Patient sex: M
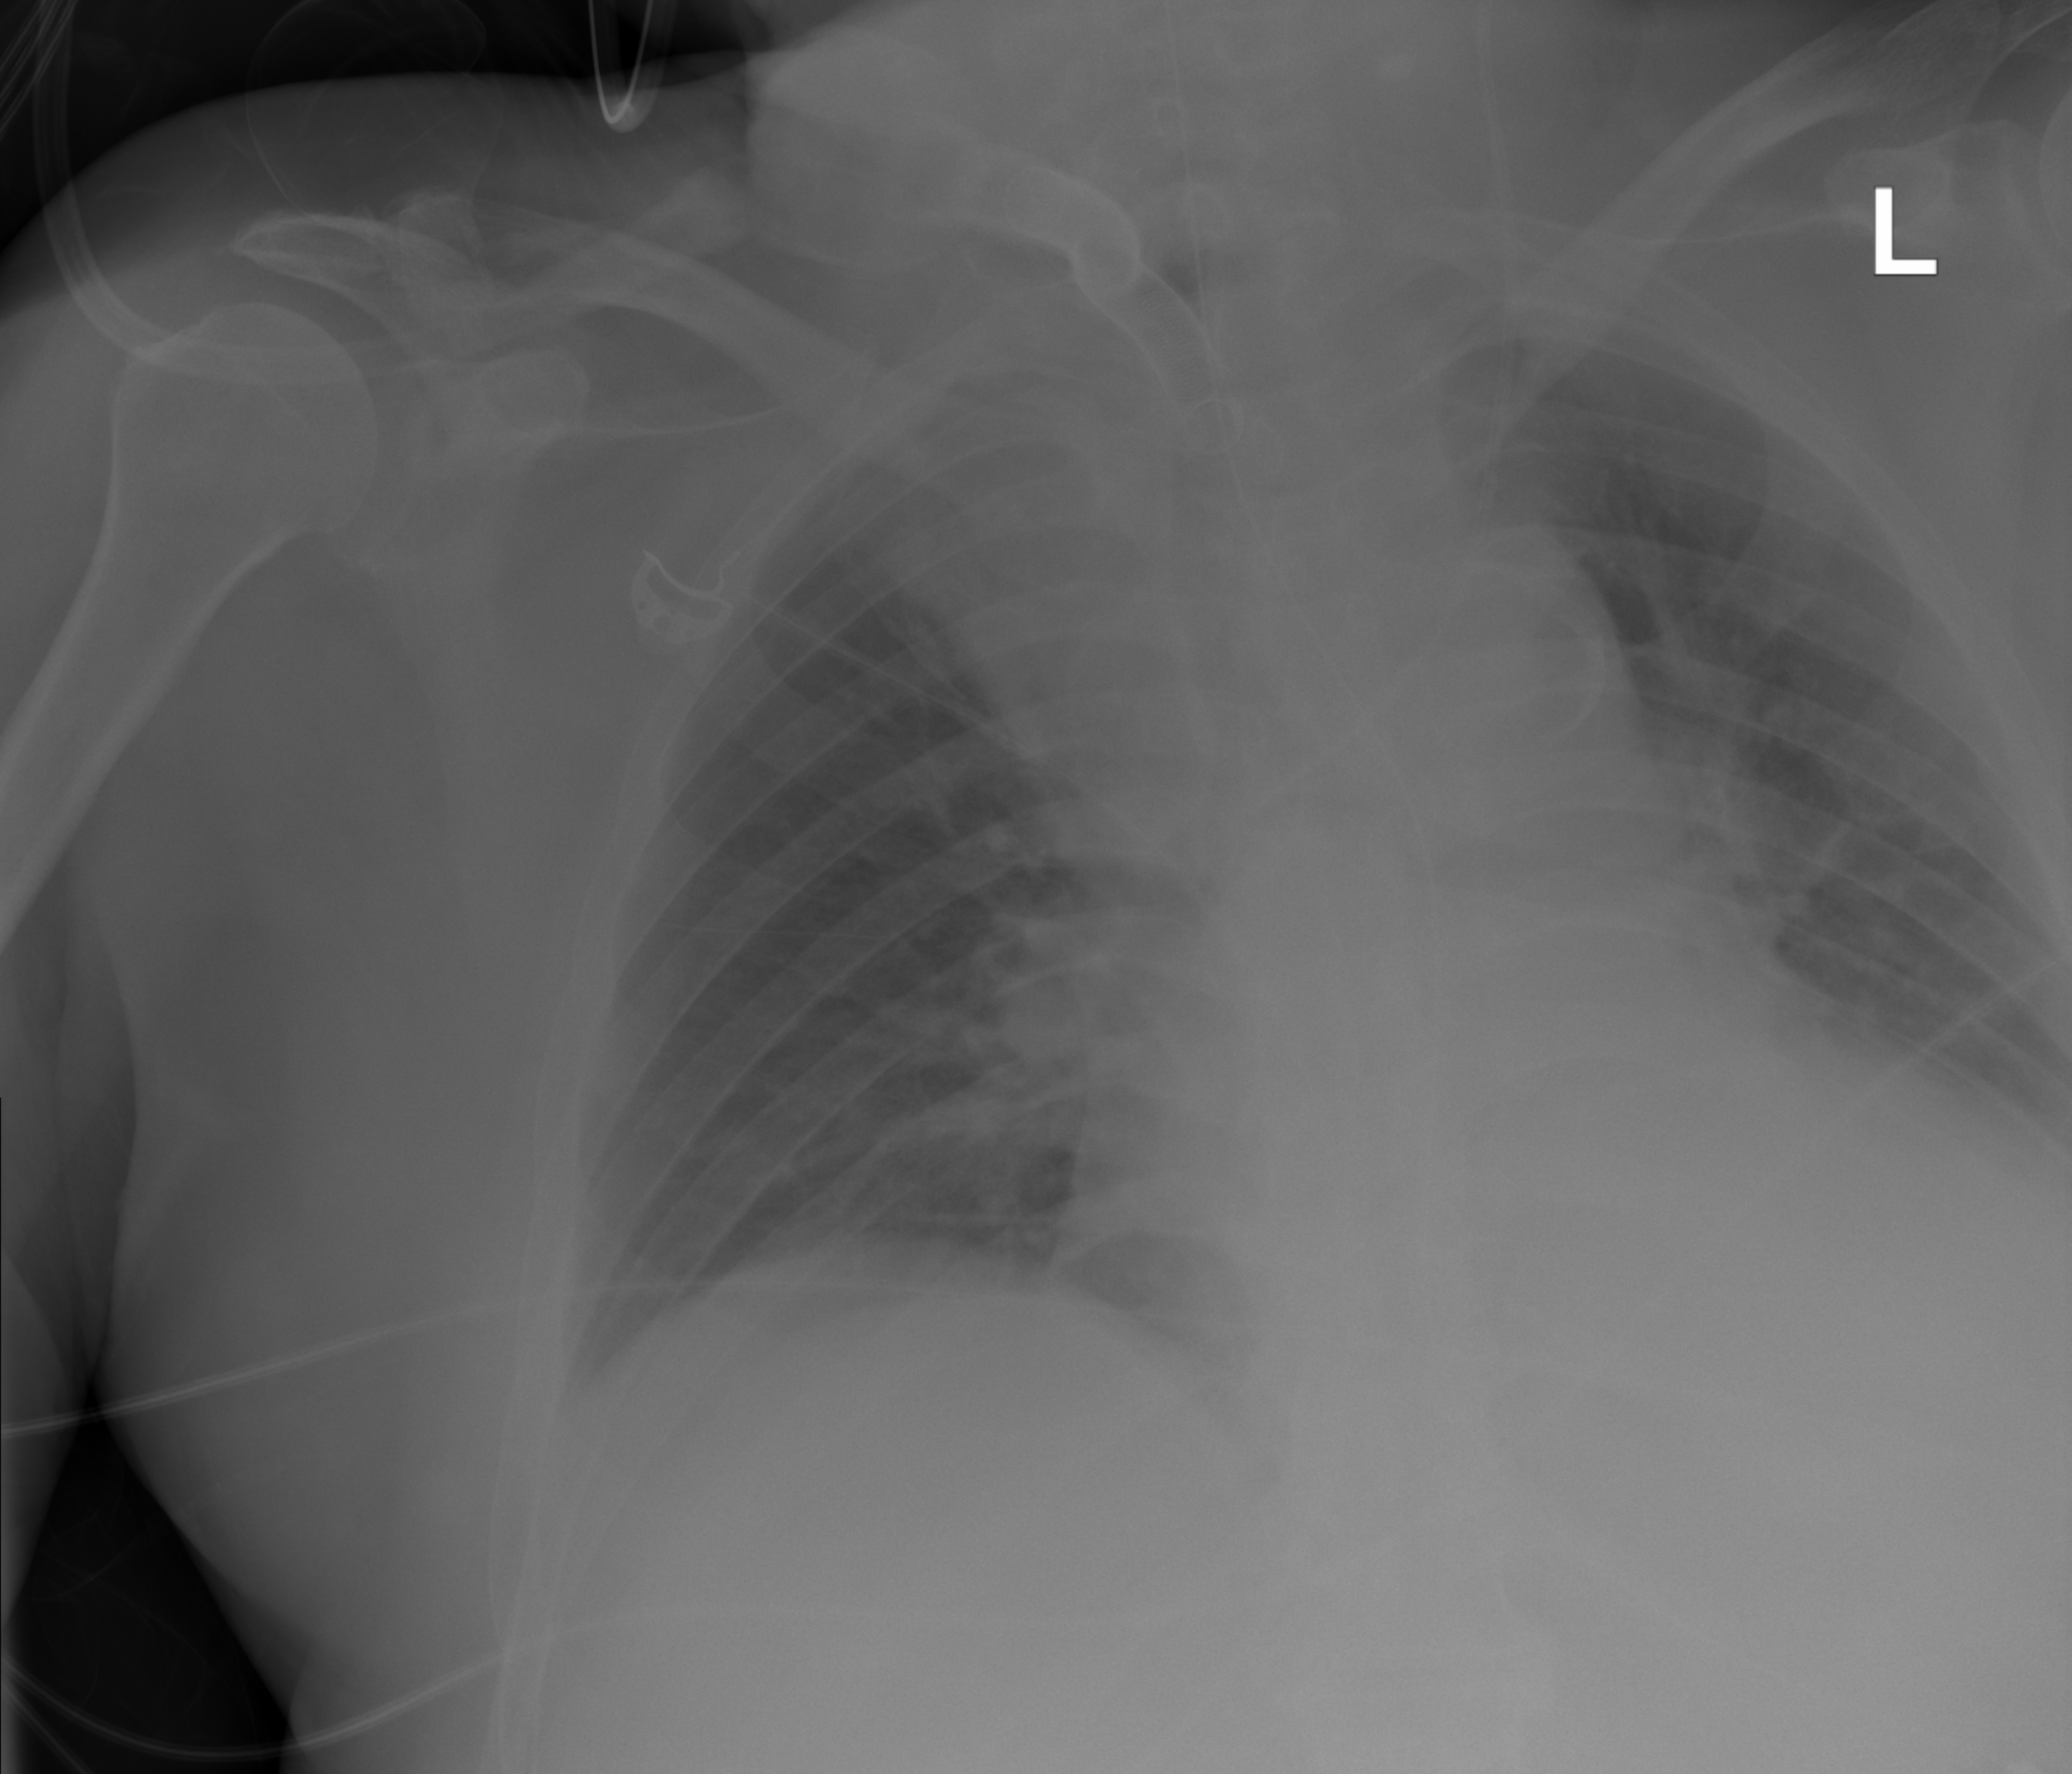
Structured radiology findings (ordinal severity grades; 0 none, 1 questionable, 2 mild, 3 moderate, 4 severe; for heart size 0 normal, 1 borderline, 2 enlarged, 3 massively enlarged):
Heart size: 2
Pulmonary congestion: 1
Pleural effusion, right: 0
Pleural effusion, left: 0
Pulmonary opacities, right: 0
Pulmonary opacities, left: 0
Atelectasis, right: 0
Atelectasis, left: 0